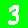
Digit: 3